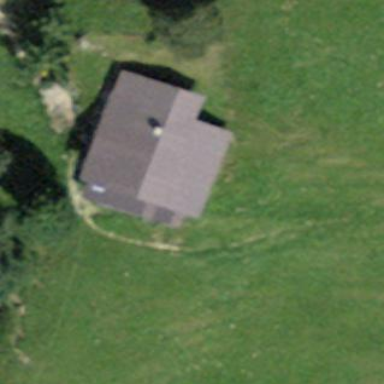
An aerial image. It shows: Cabin is depicted in the image.